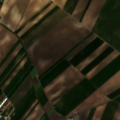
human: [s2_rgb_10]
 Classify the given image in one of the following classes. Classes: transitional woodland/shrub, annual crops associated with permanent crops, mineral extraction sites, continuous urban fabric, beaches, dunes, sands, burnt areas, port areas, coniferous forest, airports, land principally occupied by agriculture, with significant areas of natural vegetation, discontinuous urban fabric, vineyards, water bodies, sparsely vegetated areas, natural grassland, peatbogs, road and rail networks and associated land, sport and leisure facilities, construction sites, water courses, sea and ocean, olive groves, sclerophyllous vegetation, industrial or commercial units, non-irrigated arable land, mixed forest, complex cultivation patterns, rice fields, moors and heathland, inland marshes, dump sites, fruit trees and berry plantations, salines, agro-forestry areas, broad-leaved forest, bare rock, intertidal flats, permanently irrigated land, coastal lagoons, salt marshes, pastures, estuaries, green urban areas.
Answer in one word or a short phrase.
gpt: discontinuous urban fabric, non-irrigated arable land